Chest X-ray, AP view. Patient: 66 years old, sex M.
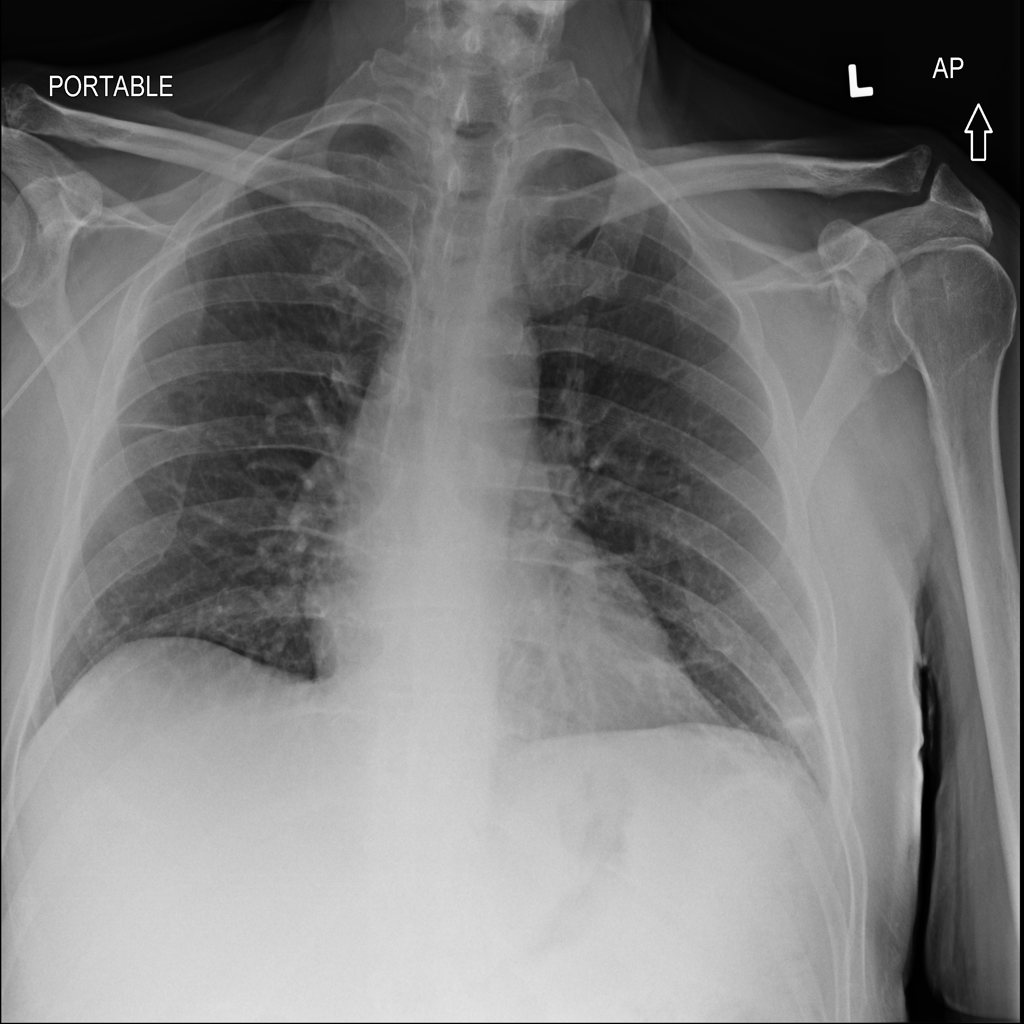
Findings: Atelectasis